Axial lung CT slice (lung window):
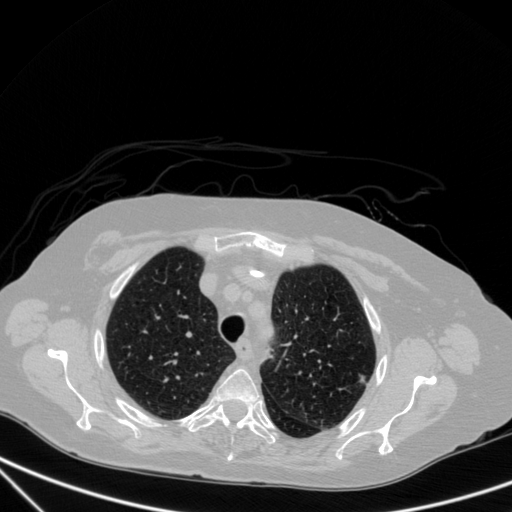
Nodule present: no